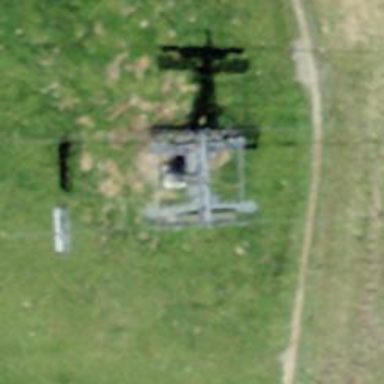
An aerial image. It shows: Pylon for aerialway.